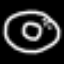
Label: donut